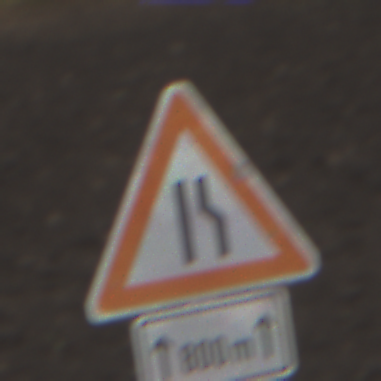
Verkehrszeichen: EinseitigVerengteFahrbahnRechts
Zusatzzeichen unten: LaengeEinerStrecke1
Umgebung: Outdoor, Nature
Tageszeit: MorningAfternoon
Wetter: Overcast
Licht: Natural
Jahreszeit: NotSpecified
Kontrast: LowContrast